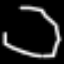
Label: octagon